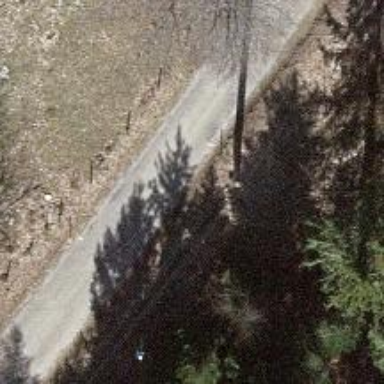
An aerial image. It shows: Power pole.